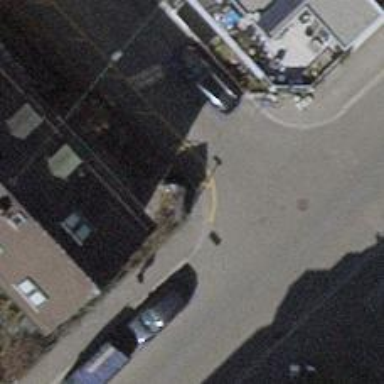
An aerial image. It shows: Kerb serving as barrier.